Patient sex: F
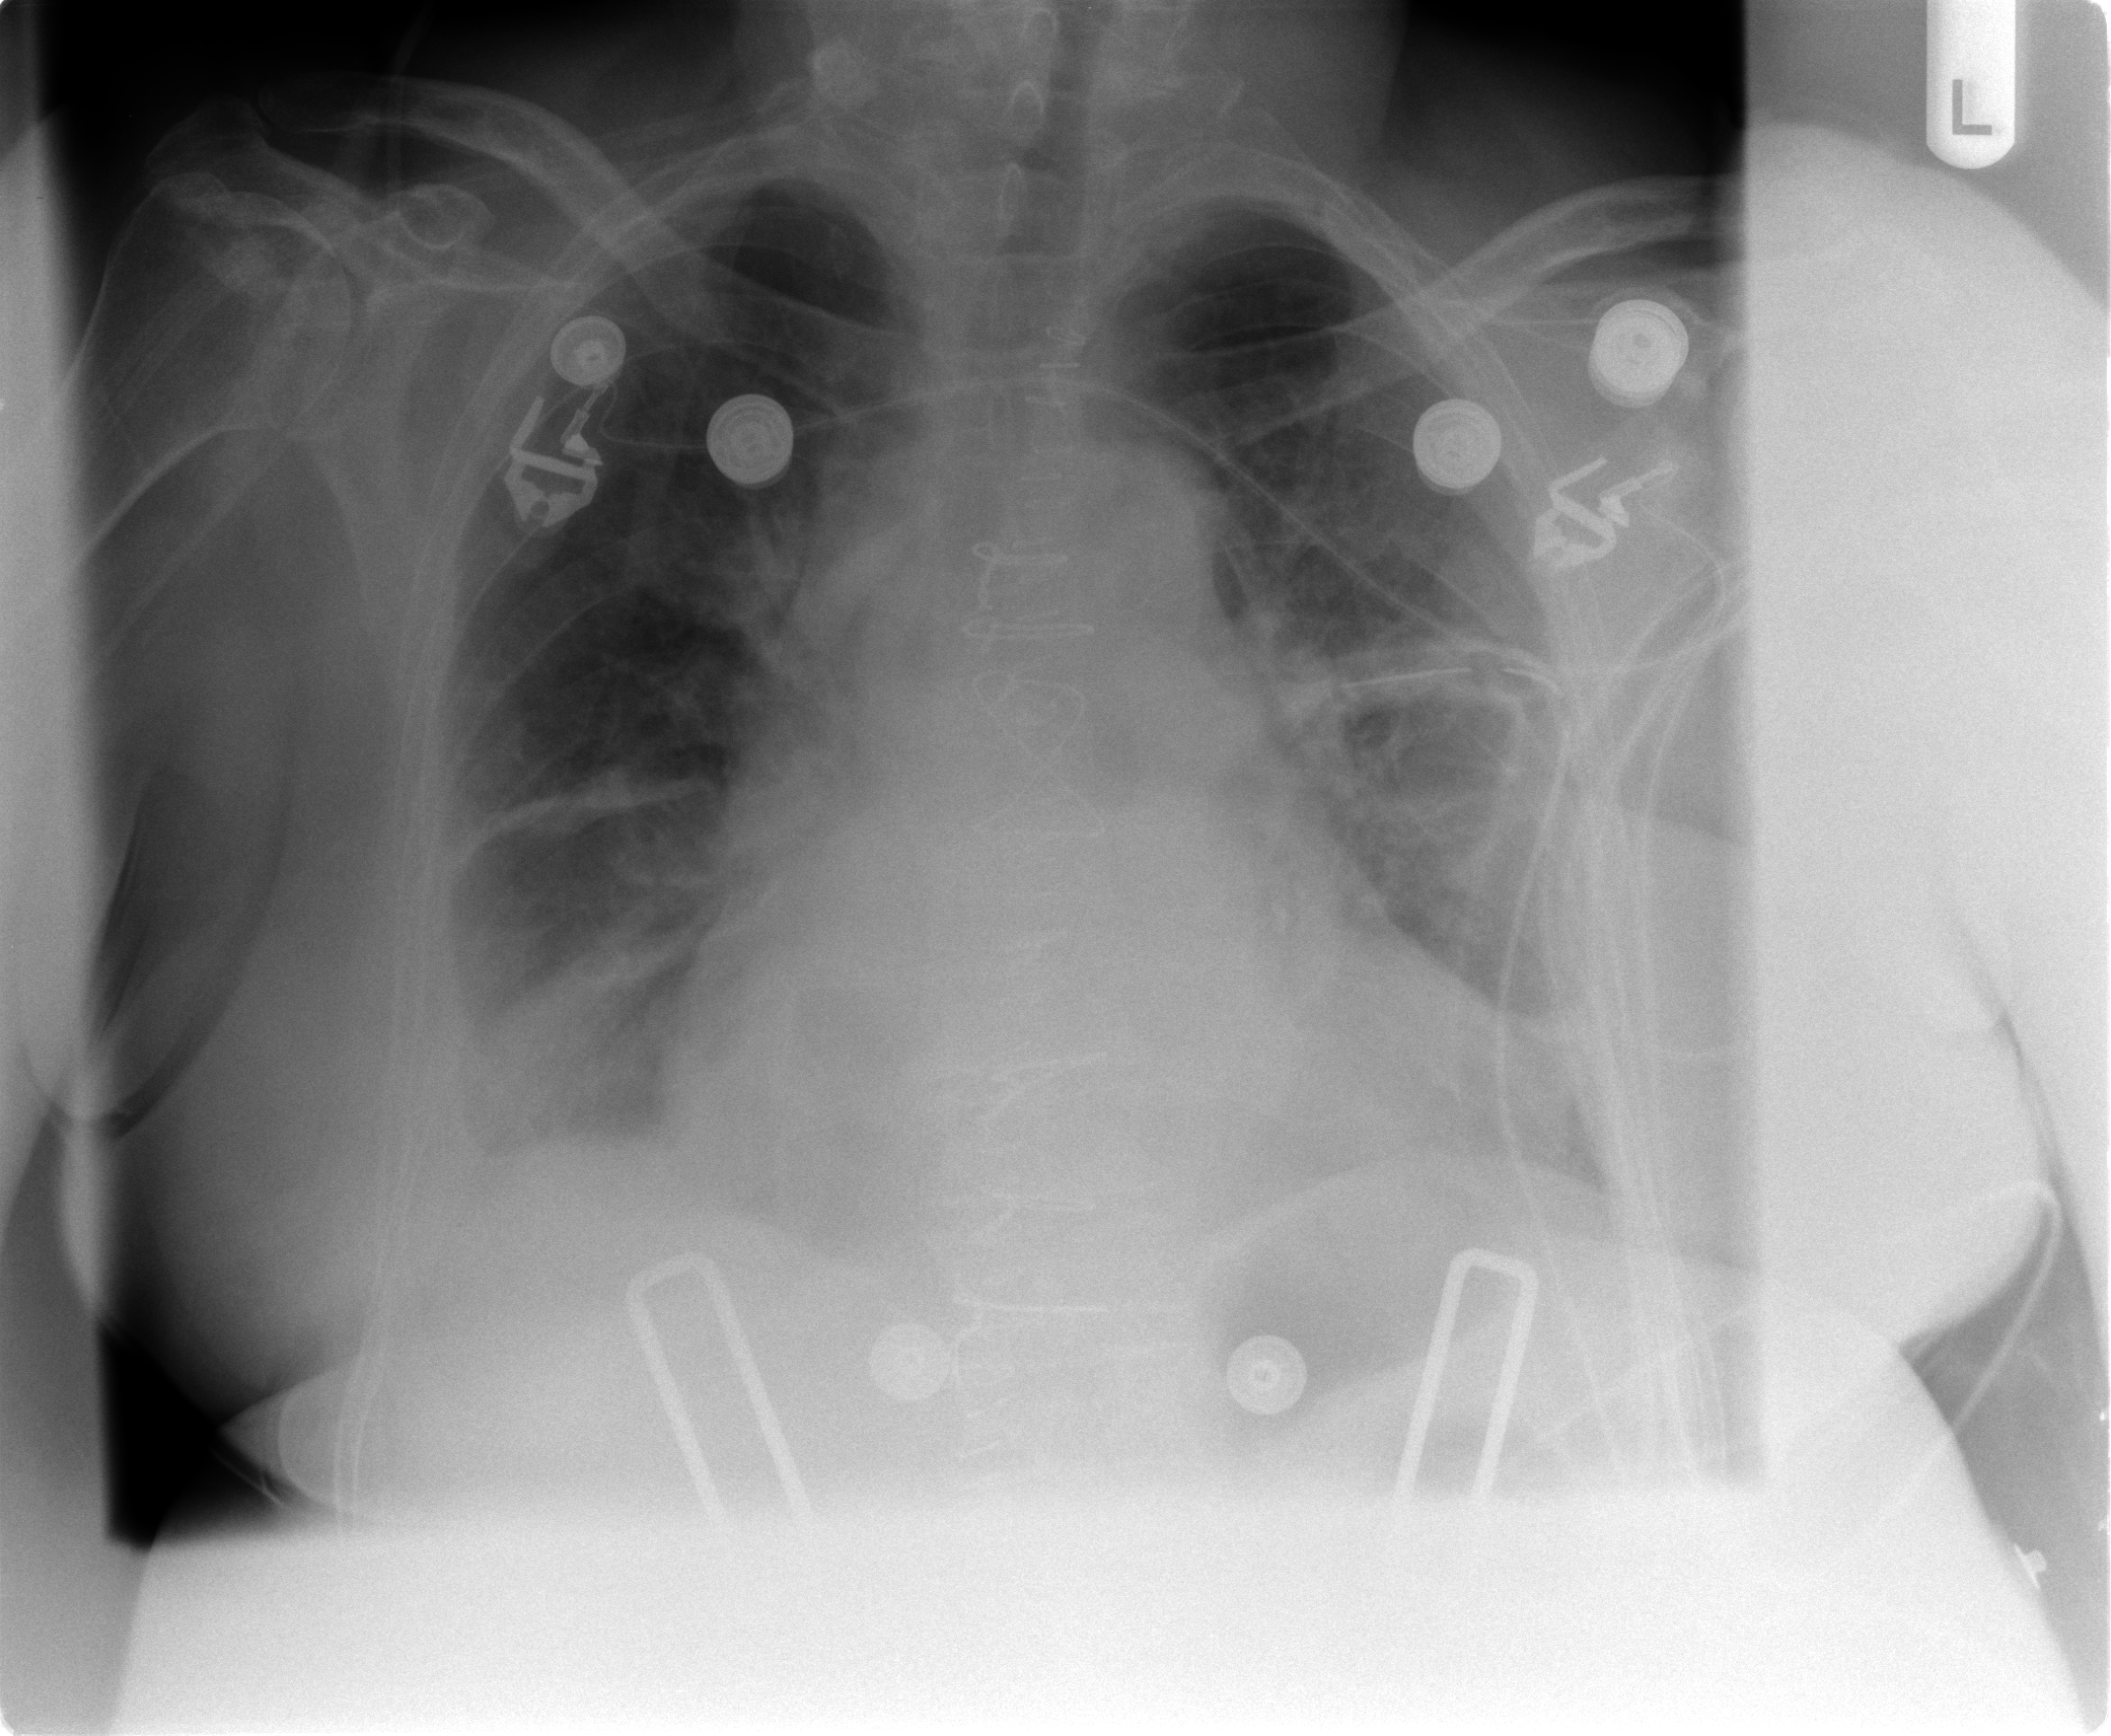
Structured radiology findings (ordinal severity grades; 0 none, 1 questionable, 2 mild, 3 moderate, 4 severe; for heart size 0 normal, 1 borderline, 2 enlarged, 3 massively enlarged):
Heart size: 2
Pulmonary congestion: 2
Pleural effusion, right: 2
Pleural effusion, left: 0
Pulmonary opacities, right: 0
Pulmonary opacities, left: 1
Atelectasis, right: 2
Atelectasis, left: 2